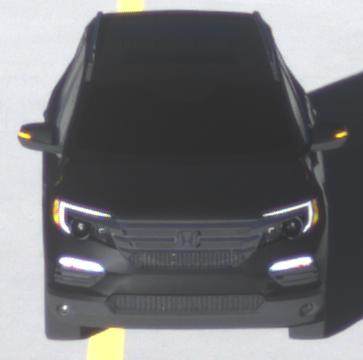
Make: Honda
Model: Pilot
Detailed model: 3
Model produced from: 2015
Model produced until: 2022
Doors: 5
Color: black
Road condition: dry road
Daytime: morning or afternoon
Contrast: high contrast